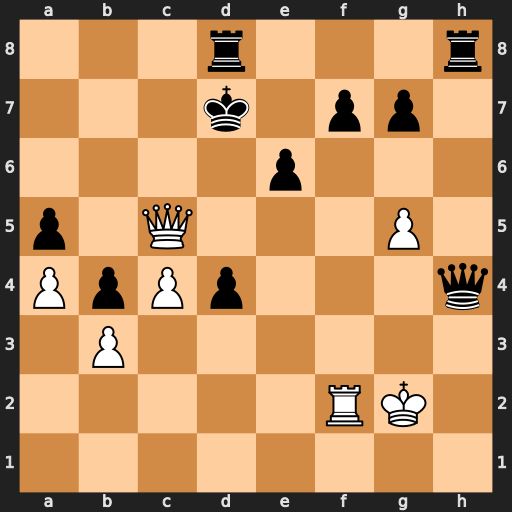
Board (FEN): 3r3r/3k1pp1/4p3/p1Q3P1/PpPp3q/1P6/5RK1/8
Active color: w
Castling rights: -
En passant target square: -
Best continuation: Rxf7+ Ke8 Qe7#